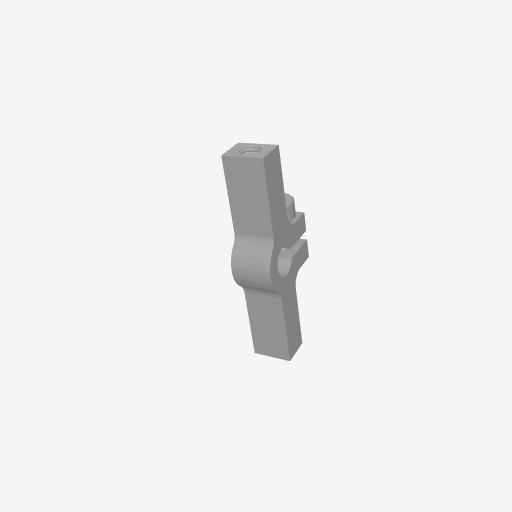
Part: Side2Post1ClampingMount6ID